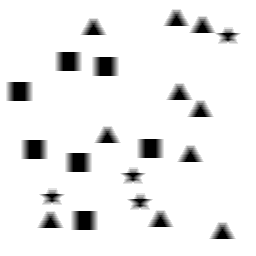
Squares: 7
Triangles: 10
Stars: 4
Total shapes: 21